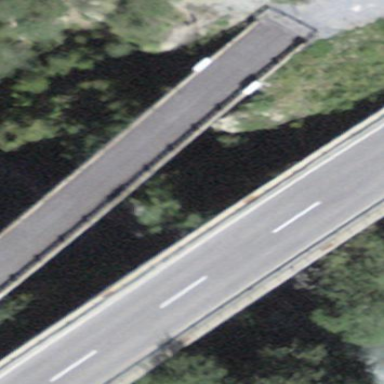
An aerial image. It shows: Man-made bridge.